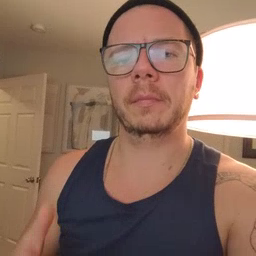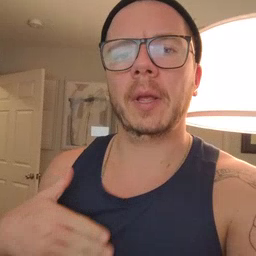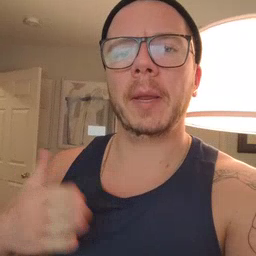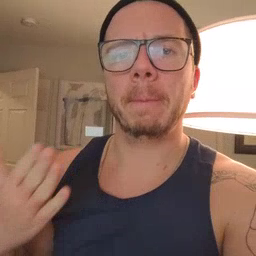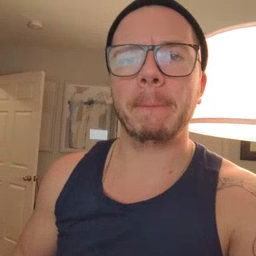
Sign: happy